Question: In iOS core audio there is the API <URL> that has a 'inPacketDescriptions' parameter defined as
'A pointer to an array of packet descriptions for the audio data.'
and it looks like this in the method signature:
'const AudioStreamPacketDescription *inPacketDescriptions,'
now the struct AudioStreamPacketDescription is defined as follows:
'''
struct AudioStreamPacketDescription
{
SInt64 mStartOffset;
UInt32 mVariableFramesInPacket;
UInt32 mDataByteSize;
};
typedef struct AudioStreamPacketDescription AudioStreamPacketDescription;
'''
I would like to know how to create and populate such a 'pointer to an array of structs', or even once given the variable, how to read it. Using the <URL> example from apple I put a breakpoint where I receive the variable and tried to dump all its contents to the log.. this is an example of an attempt:
'''
void AQRecorder::printPacketDescriptionContents(const AudioStreamPacketDescription * inPacketDescriptions, UInt32 inNumberPackets)
{
for (int i = 0; i < inNumberPackets; ++i)
{
NSLog(@"
----------------
");
NSLog(@"this is packetDescriptionArray[%d].mStartOffset: %lld", i, (*inPacketDescriptions).mStartOffset);
NSLog(@"this is packetDescriptionArray[%d].mVariableFramesInPacket: %lu", i, (*inPacketDescriptions).mVariableFramesInPacket);
NSLog(@"this is packetDescriptionArray[%d].mDataByteSize: %lu", i, (*inPacketDescriptions).mDataByteSize);
NSLog(@"
----------------
");
}
}
'''
any ideas?
here is a sample log of me trying to mess around with it.. maybe it can help in the answer (notice at the bottom it keeps on appearing null.. it doesn't make sense that the whole thing is just a pack of zeroes since it's a variable returned by a callback that be properly populated, also notice that it informs me about the number of packets I got back..).. also if i run the code with '((const AudioStreamPacketDescription *)(inPacketDescriptions +i))->mDataByteSize)' i get a EXC_BAD_ACCESS error
'''
(lldb) po **(inPacketDescriptions)
error: indirection requires pointer operand ('const AudioStreamPacketDescription' invalid)
error: 1 errors parsing expression
(lldb) po *(inPacketDescriptions)
(AudioStreamPacketDescription) $1 = [no Objective-C description available]
(lldb) po *(inPacketDescriptions).mStartOffset
error: member reference type 'const AudioStreamPacketDescription *' is a pointer; maybe you meant to use '->'?
error: indirection requires pointer operand ('SInt64' (aka 'long long') invalid)
error: 2 errors parsing expression
(lldb) po (*inPacketDescriptions).mStartOffset
(SInt64) $2 = 0 <nil>
(lldb) po (const AudioStreamPacketDescription *)(inPacketDescriptions +1)
(const class AudioStreamPacketDescription *) $3 = 0x00000010 [no Objective-C description available]
(lldb) po (const AudioStreamPacketDescription *)(inPacketDescriptions +1)->mStartOffset
error: Execution was interrupted, reason: Attempted to dereference an invalid pointer..
The process has been returned to the state before execution.
(lldb) po ((const AudioStreamPacketDescription *)(inPacketDescriptions +1))->mStartOffset
(SInt64) $5 = 0 <nil>
(lldb) po ((const AudioStreamPacketDescription *)(inPacketDescriptions +1))->mDataByteSize
(UInt32) $6 = 0 <nil>
(lldb) po ((const AudioStreamPacketDescription *)(inPacketDescriptions +100))->mDataByteSize
(UInt32) $7 = 0 <nil>
(lldb) po ((const AudioStreamPacketDescription *)(inPacketDescriptions +500))->mDataByteSize
(UInt32) $8 = 0 <nil>
(lldb) po inPacketDescriptions[0].mStartOffset
error: parent failed to evaluate: parent is NULL
(lldb)
'''
also here is what it looks like in the XCode inspector:
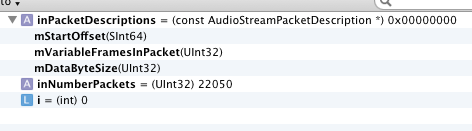
Answer: I can't remember an instance where this specific struct is ever populated by you, the client. You will need to create for these structs which you then pass across multiple calls in order to successfully deal with reading and writing audio data. Several non-PCM formats will need this information, depending on how the audio data has been stored.
> I would like to know how to create and populate such a 'pointer to an array of structs', or even once given the variable, how to read it.
Well, there are a handful of APIs in AudioFile I/O and AudioConvertor interfaces which use this structure. Basically, you don't populate this type yourself. The basic flow goes like this:
'''
// this is not for PCM audio data
//
// we'll read up to 8 packets at a time:
const size_t MaxPacketsToRead(8);
// allocate MaxPacketsToRead ASPDs on the stack:
AudioStreamPacketDescription aspds[MaxPacketsToRead];
// audio file read function:
AudioFileID inAudioFile = ...;
Boolean inUseCache = ...;
UInt32 outNumBytes = ...;
AudioStreamPacketDescription* outPacketDescriptions(aspds);
SInt64 inStartingPacket = ...;
UInt32 ioNumPackets = MaxPacketsToRead; // << you may not get all the packets
// you request, but this sets the
// upper limit.
void* outBuffer = ...;
OSStatus result(AudioFileReadPackets(inAudioFile,
inUseCache,
&outNumBytes,
outPacketDescriptions,
inStartingPacket,
&ioNumPackets,
outBuffer
));
if (noErr != result) {
...uh-oh...
}
// *now* we know that we have ioNumPackets worth of valid ASPDs,
// populated by the reader. and we have the associated audio data
// in other parameters.
// we can now safely pass all this information off to a function which
// reads the ASPDs, such as AudioFileWritePackets.
'''
In many cases, you can avoid all this complexity and simply create an 'ExtAudioFile' representation, and the specify 'kExtAudioFileProperty_ClientDataFormat' for your destination sample format -- then the ExtAudioFile APIs will create an internal convertor on your behalf which will convert the input of an audio file of an arbitrary type to some specified PCM representation which you can use for the playback sample data. Implementing all this at this level is actually quite complex if you want to support many file formats. ExtAudioFile makes converting the sample data very easy -- if that is an option and if it plays nicely with your streaming scenario.
As far as the logging, well you're attempting to print the fields of a NULL structure, from the looks of it.